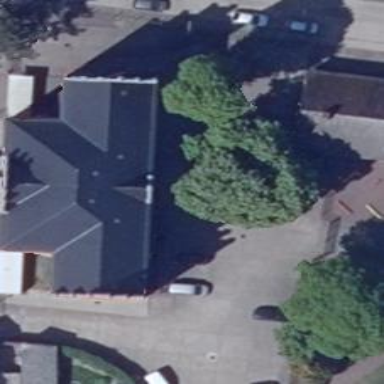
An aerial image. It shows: School building.